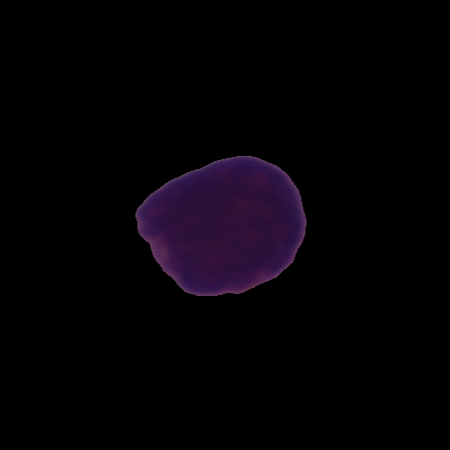
Label: healthy